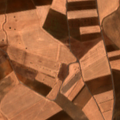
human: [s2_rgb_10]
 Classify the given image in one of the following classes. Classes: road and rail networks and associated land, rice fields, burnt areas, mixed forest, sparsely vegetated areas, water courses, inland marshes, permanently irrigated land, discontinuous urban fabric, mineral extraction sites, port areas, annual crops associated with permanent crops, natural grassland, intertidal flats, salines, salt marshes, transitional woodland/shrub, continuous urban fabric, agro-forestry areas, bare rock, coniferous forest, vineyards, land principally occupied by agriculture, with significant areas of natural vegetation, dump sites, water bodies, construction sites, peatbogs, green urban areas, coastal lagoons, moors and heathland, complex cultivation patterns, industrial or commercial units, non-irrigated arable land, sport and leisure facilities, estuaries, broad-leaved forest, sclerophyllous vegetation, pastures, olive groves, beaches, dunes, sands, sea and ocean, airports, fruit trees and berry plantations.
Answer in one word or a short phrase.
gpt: non-irrigated arable land, complex cultivation patterns